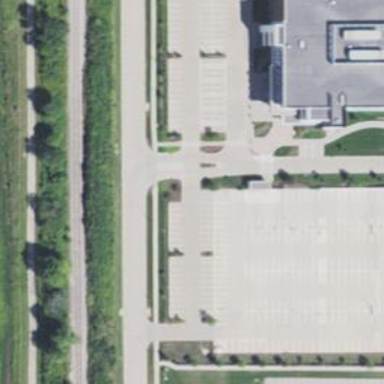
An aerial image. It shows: Service road intersecting with path.